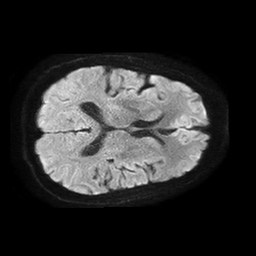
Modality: TRACE
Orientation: axial
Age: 53
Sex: male
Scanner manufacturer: philips
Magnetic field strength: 1.5 T
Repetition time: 4.6 s
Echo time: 0.08631 s